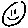
Label: smiley face